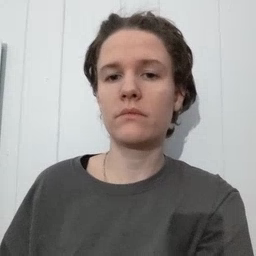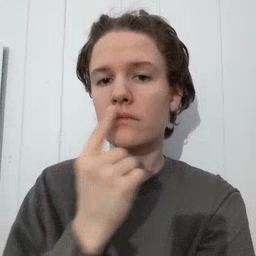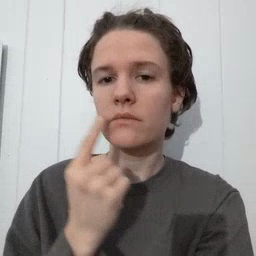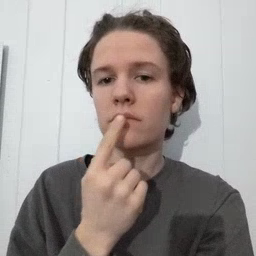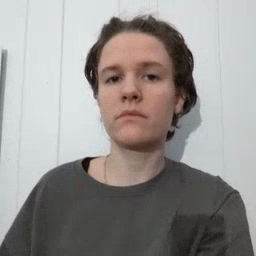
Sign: lips